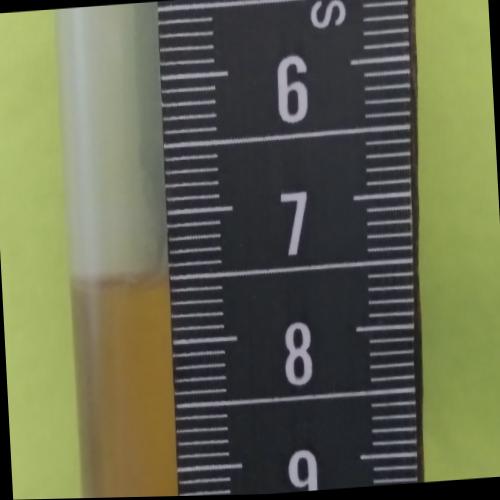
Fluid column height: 7.5 cm